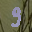
Label: 9